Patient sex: F
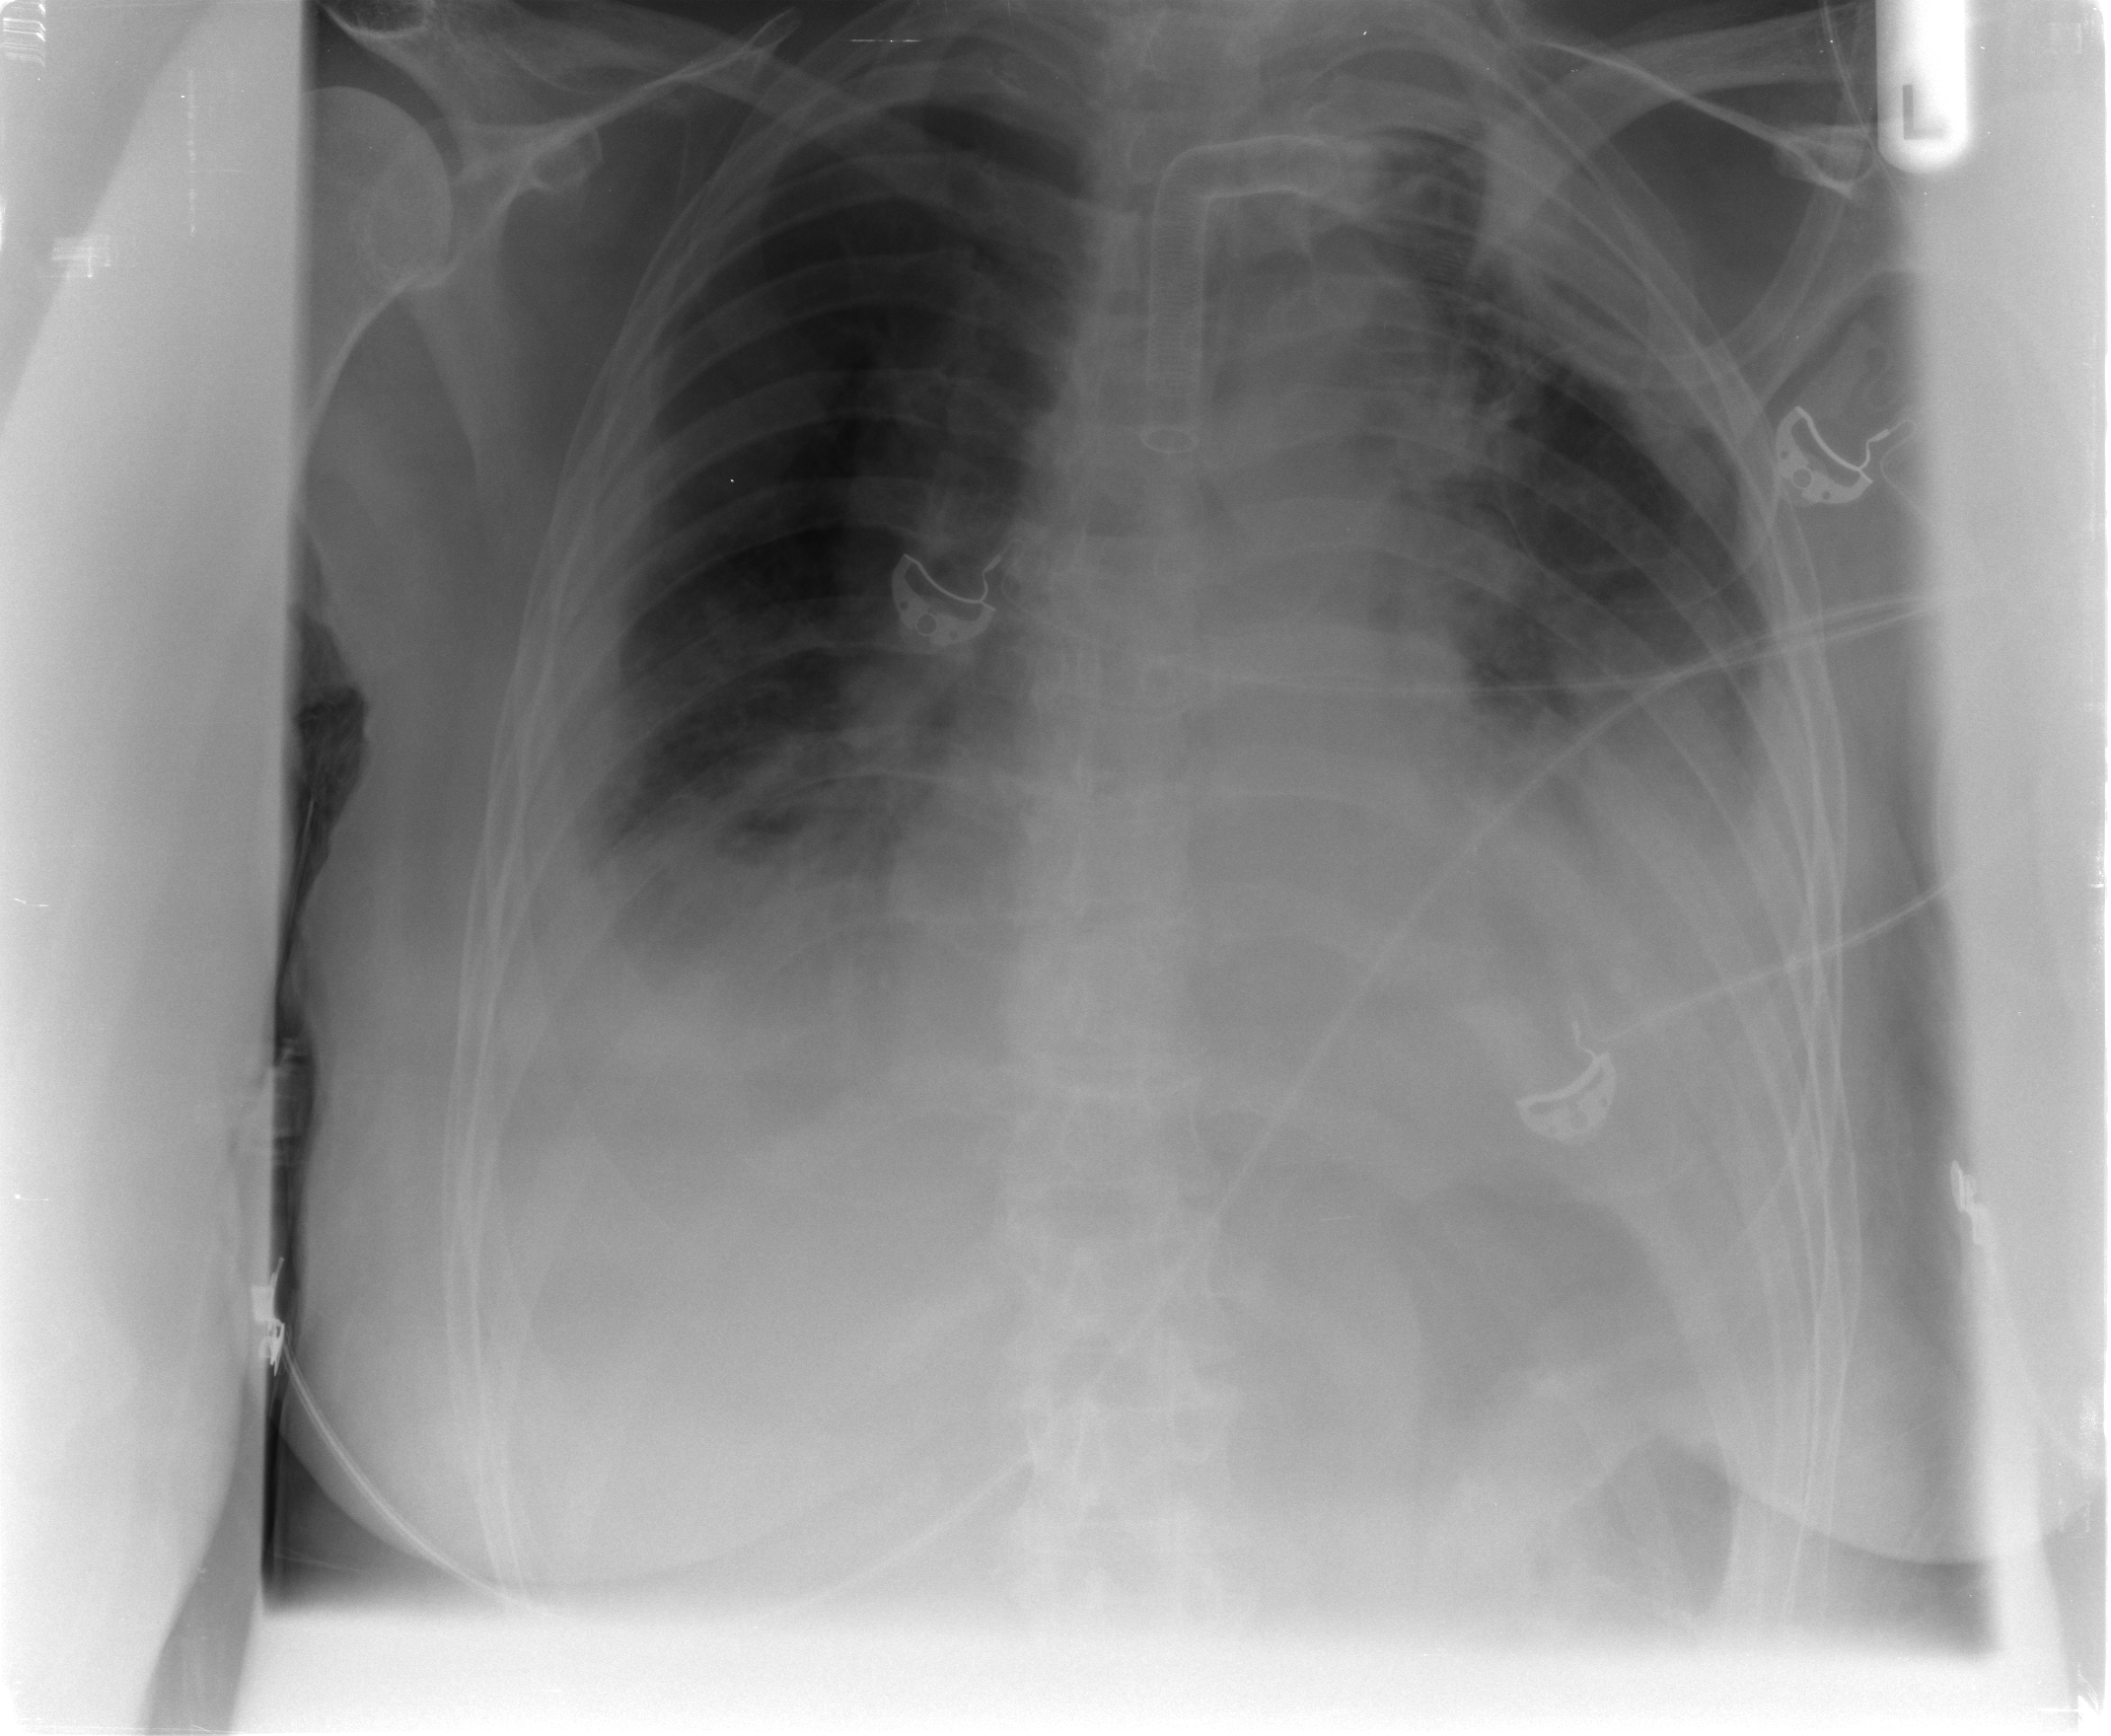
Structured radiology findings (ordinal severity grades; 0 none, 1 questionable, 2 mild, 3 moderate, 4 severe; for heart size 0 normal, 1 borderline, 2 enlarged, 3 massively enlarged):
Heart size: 1
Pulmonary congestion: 2
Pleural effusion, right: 3
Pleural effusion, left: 3
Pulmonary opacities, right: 2
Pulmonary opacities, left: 3
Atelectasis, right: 3
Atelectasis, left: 3